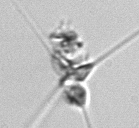
Label: Asterionellopsis_glacialis